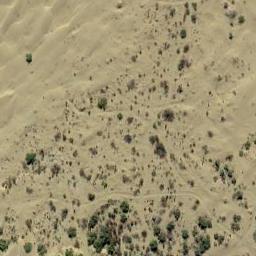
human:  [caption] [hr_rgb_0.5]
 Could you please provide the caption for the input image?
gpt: Some chaparrals of different sizes grow in the desert .

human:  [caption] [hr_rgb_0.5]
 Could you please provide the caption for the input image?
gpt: Chaparral is sparsely distributed in the sand .

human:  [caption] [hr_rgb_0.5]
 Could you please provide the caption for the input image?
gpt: The chaparral is consist of sparse bushes on the desert .

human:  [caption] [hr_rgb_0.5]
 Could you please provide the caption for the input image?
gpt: There are several winding paths in the jungle .

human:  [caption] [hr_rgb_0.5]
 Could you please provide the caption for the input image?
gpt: The plants in the chaparral are sparse .